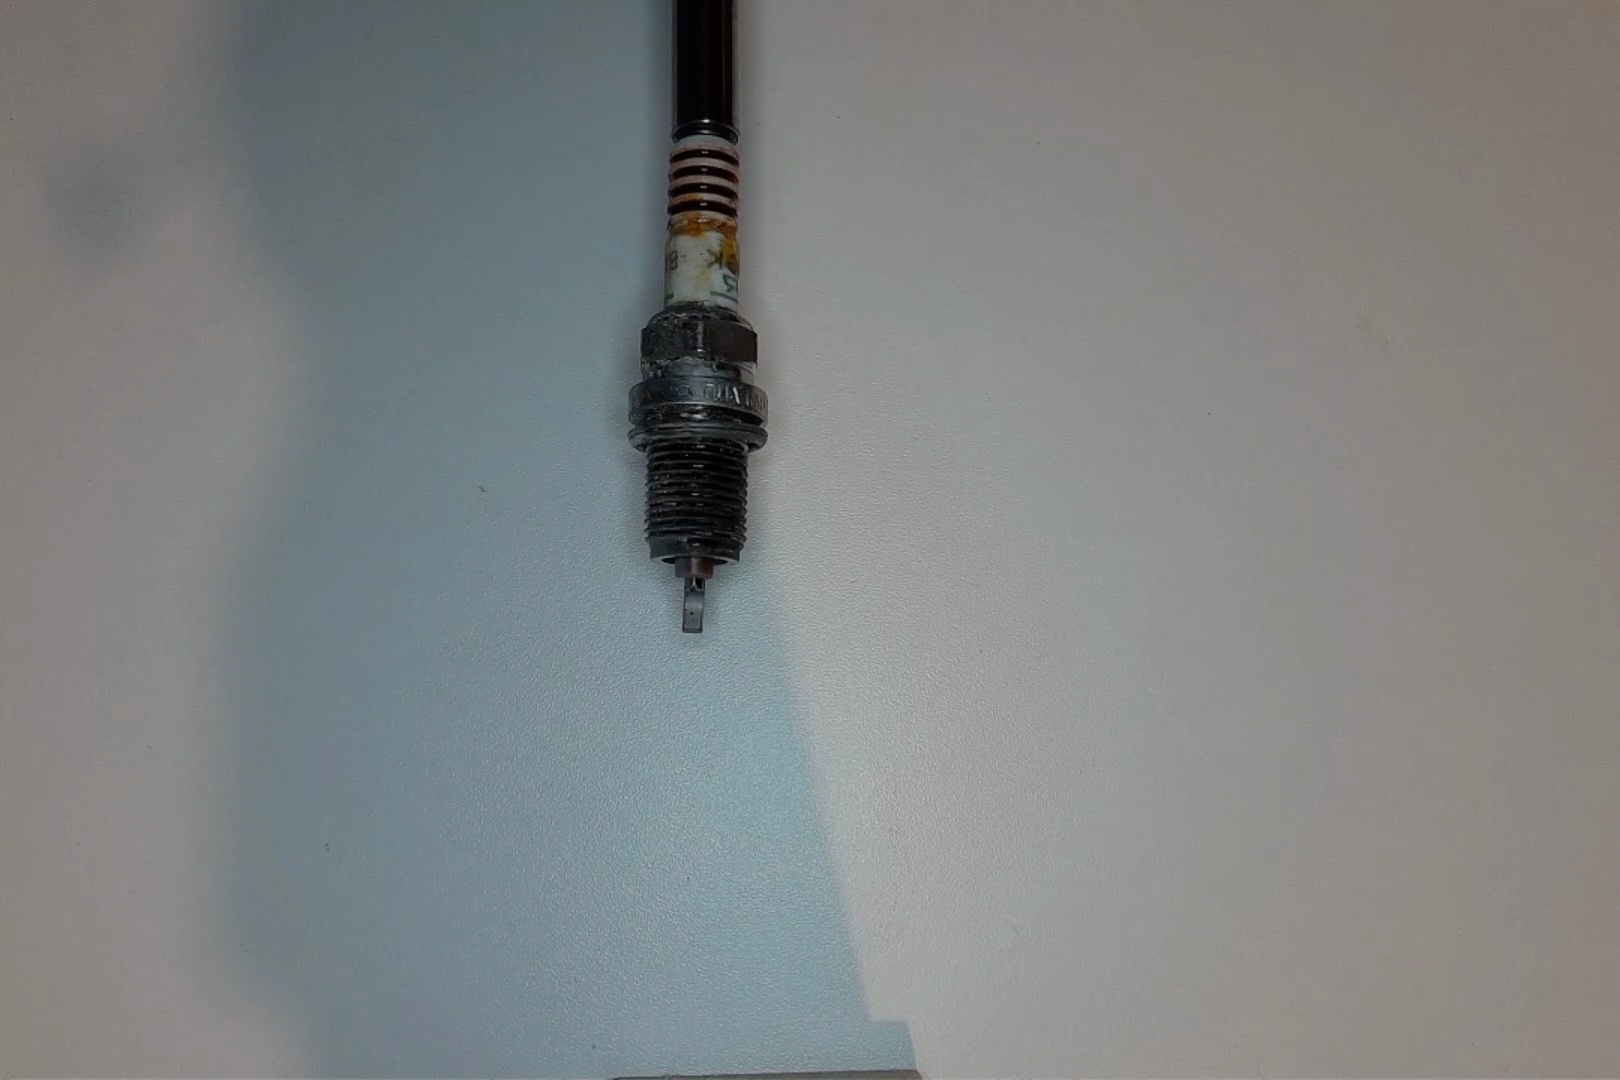
Label: anomaly